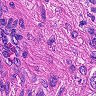
Metastatic tissue present: yes